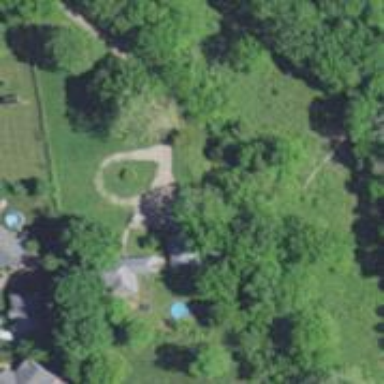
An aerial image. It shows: Driveway.